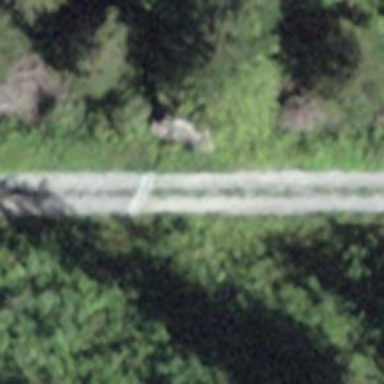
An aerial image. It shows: Downhill track.